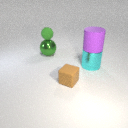
large cyan metal cylinder below large purple rubber cylinder